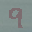
Label: 9